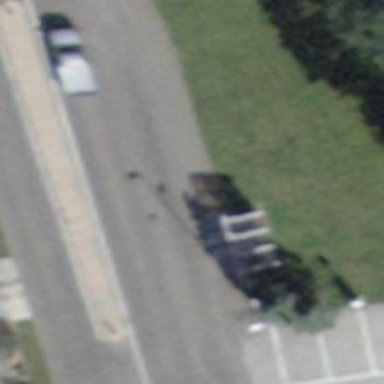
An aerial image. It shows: Bus stop with shelter. It is platform for public transport.